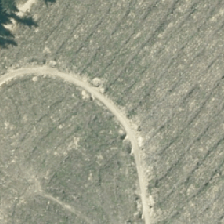
Land cover: harvested_forest